Interaction volume radius: 10 \u00c5
Interaction volume height: 20 \u00c5
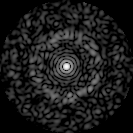
Disorder parameter: 0.8408